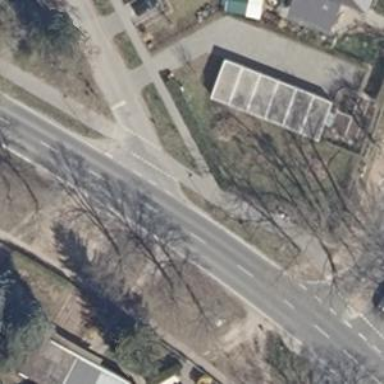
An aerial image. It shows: Residential road.